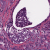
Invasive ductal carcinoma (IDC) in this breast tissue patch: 0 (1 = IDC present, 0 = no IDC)